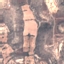
Land use / land cover: HerbaceousVegetation